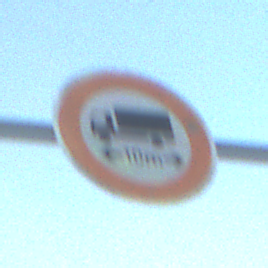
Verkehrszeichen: TatsaechlicheLaenge
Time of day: SunriseSunset
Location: Outdoor (Nature)
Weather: Clear
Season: Winter
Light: Natural